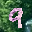
Label: 9